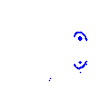
Particle: kaon